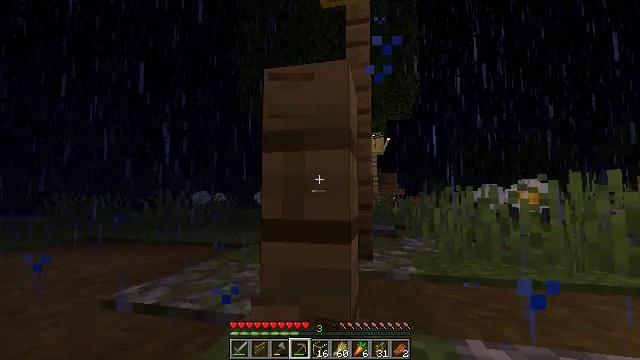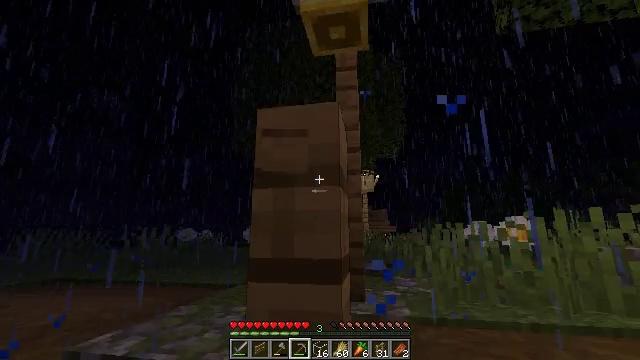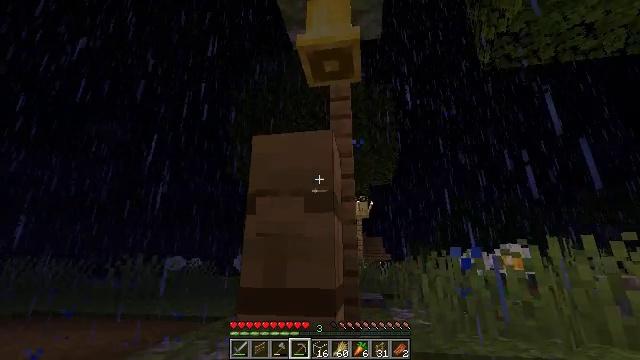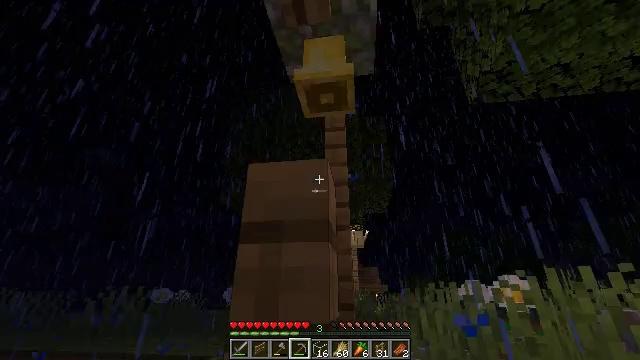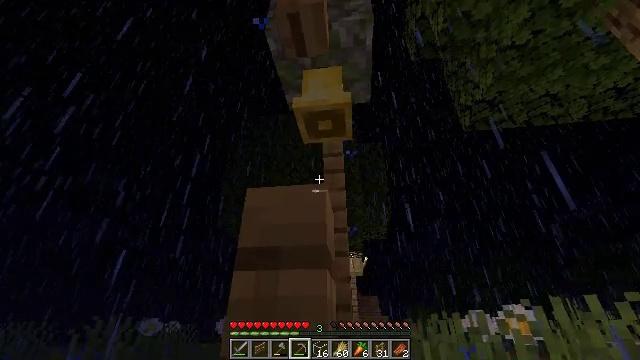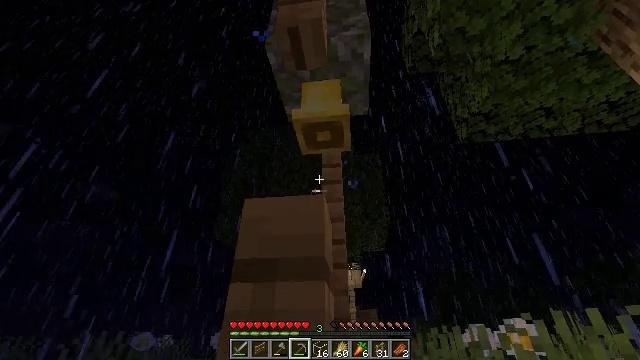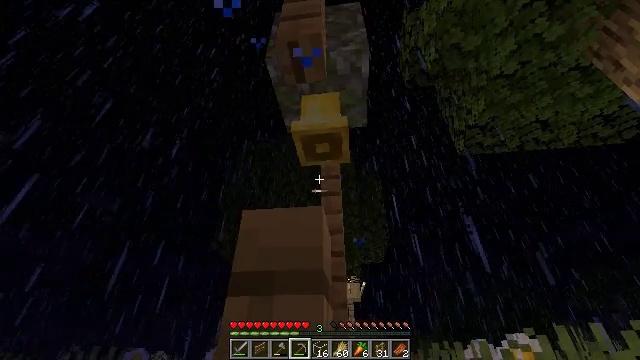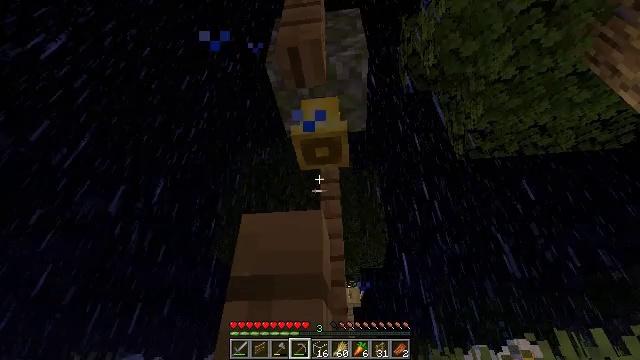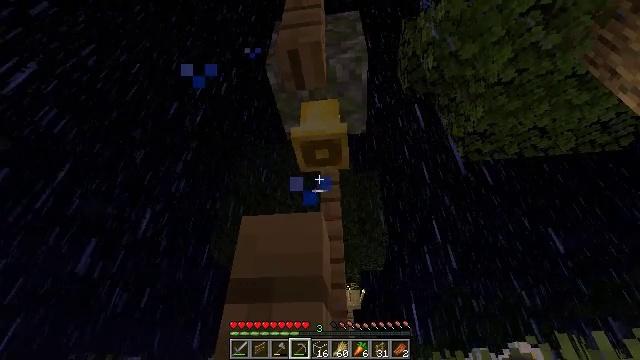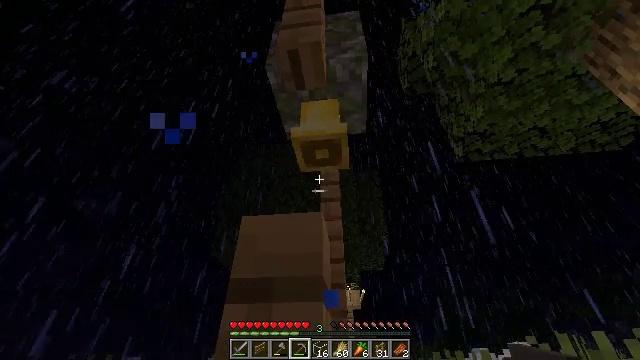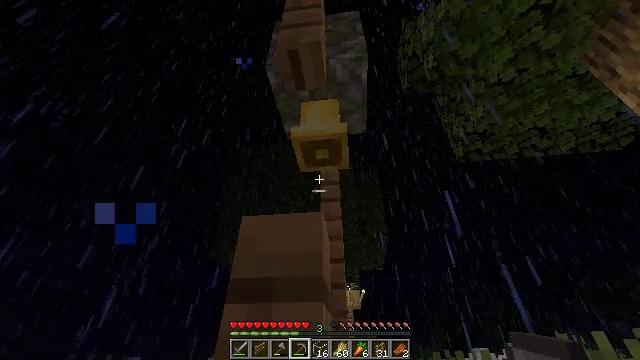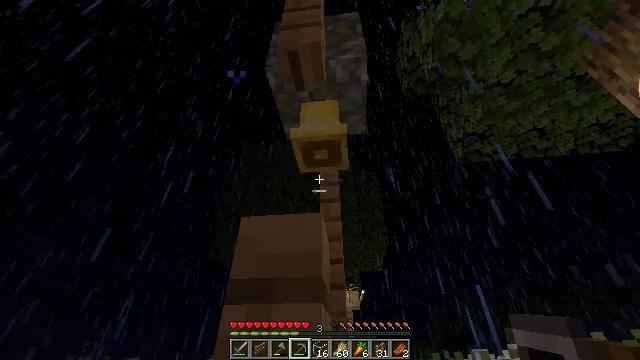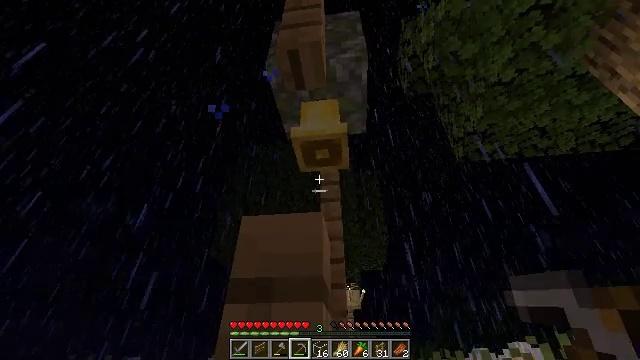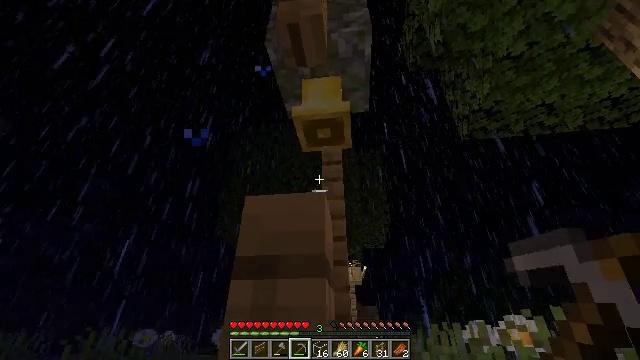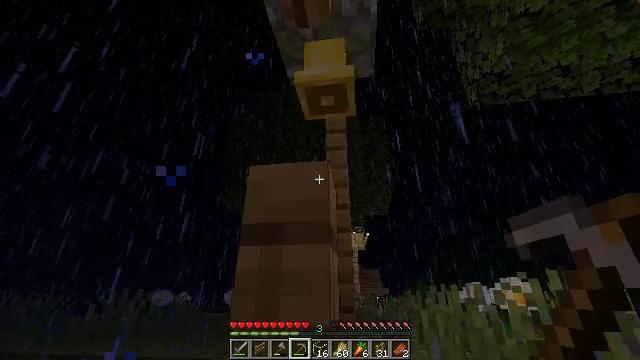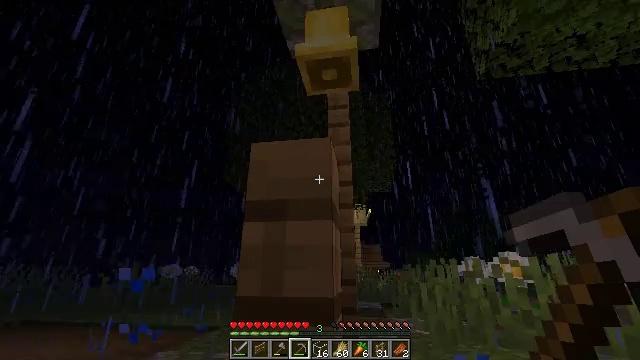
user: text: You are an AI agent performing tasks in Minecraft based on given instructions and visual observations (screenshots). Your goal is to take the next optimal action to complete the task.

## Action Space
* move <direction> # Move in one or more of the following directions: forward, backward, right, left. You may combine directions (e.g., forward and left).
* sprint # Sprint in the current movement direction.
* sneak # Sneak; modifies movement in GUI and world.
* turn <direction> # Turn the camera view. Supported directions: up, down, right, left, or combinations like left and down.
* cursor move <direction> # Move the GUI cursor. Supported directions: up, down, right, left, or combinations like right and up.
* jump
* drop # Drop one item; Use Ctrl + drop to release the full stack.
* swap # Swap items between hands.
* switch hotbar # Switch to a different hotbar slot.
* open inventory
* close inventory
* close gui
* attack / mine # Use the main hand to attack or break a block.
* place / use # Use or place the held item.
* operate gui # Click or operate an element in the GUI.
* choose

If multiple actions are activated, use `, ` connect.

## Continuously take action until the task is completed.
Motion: motion action
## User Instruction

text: Remove the oak fence from its place.
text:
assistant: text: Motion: turn right and up
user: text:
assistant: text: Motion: turn right and up
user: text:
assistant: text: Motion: turn right and up
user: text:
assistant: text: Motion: turn up
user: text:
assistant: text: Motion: turn up
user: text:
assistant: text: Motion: turn up
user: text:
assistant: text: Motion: no_op
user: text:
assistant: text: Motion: no_op
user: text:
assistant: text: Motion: no_op
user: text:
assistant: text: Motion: no_op
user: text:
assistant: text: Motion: no_op
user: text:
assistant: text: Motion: no_op
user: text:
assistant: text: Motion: turn down
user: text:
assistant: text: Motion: turn down
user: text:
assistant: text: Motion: turn down
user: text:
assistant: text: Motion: turn down
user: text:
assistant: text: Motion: turn down
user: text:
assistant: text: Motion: turn down
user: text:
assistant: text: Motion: no_op
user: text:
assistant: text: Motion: attack / mine
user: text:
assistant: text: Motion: attack / mine
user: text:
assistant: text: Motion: attack / mine
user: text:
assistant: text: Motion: attack / mine
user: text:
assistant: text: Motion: attack / mine
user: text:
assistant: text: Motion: attack / mine
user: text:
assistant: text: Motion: attack / mine
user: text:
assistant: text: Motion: attack / mine
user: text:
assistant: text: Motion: attack / mine
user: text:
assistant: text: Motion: attack / mine
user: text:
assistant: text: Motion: attack / mine